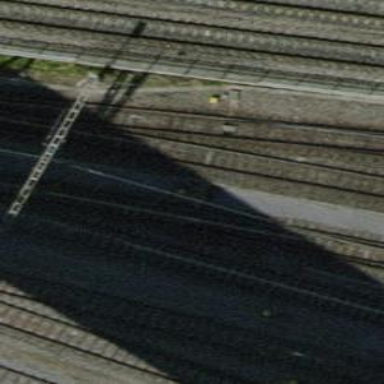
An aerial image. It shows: Railway yard with electrified tracks and single track.